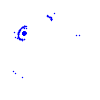
Particle: electron